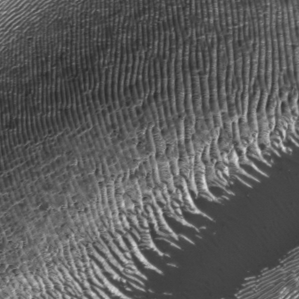
Label: frost